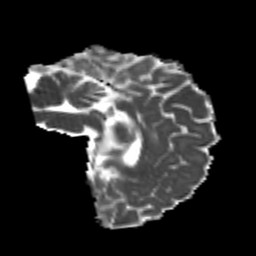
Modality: MD
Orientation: sagittal
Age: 23
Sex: female
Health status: healthy
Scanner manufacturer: philips
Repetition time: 7.388 s
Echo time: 0.08599 s